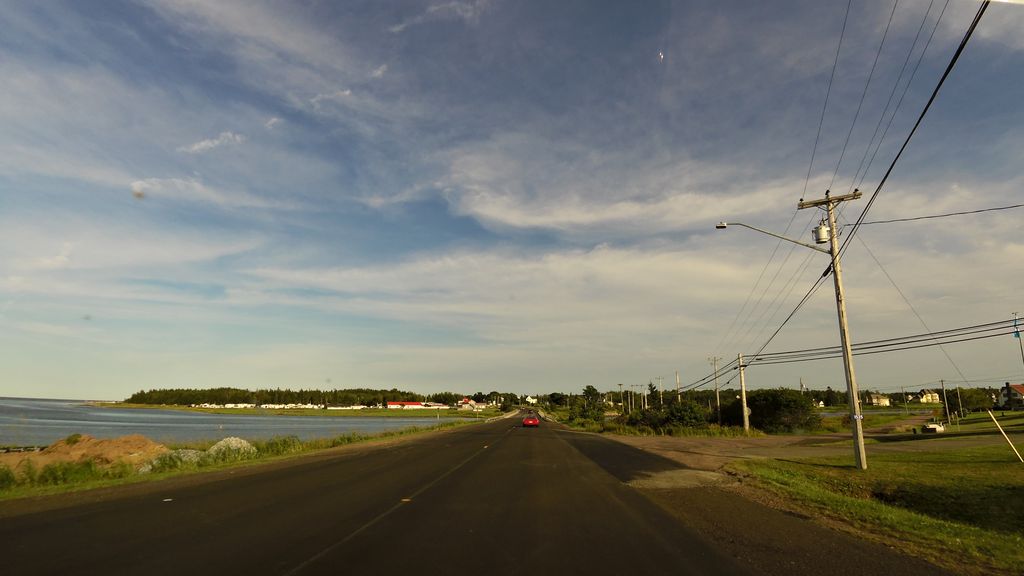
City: charlottetown